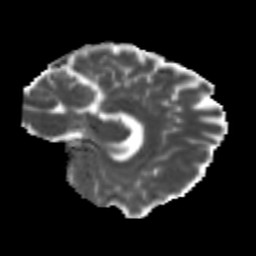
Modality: MD
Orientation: sagittal
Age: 22
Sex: male
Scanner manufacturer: siemens
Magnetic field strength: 3 T
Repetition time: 3.5 s
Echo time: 0.113 s